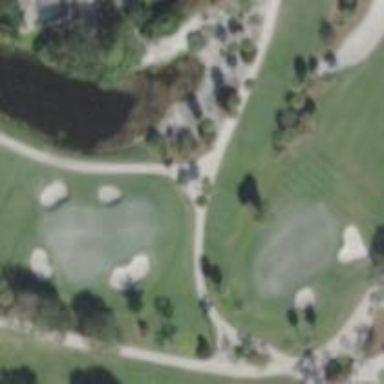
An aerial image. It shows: Pathway for golfing.